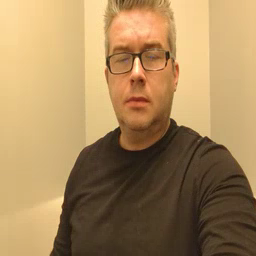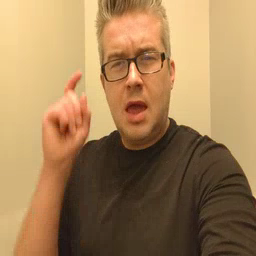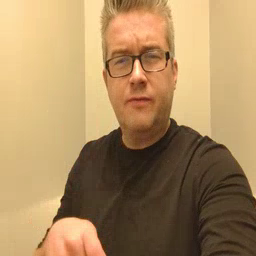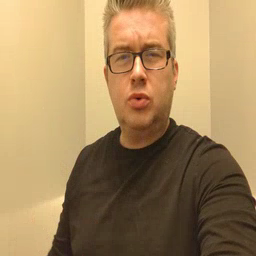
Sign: haveto